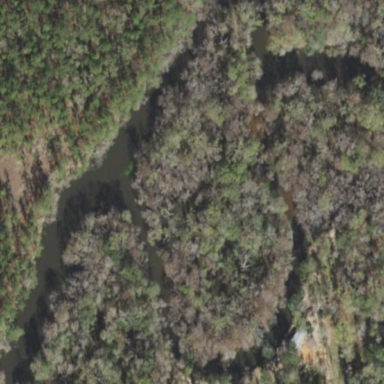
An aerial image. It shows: Swampy wetland area.